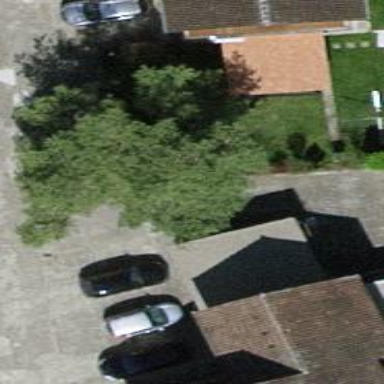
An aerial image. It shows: Mixed leaf type tree in natural setting.